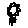
Label: flower